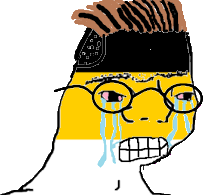
Label: 5_Zoomer